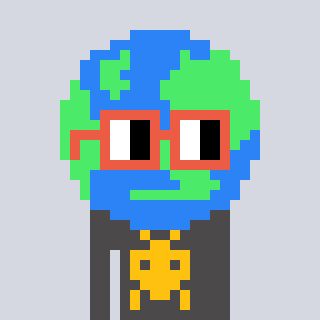
a pixel art character with square orange glasses, a earth-shaped head and a grayscale-colored body on a cool background